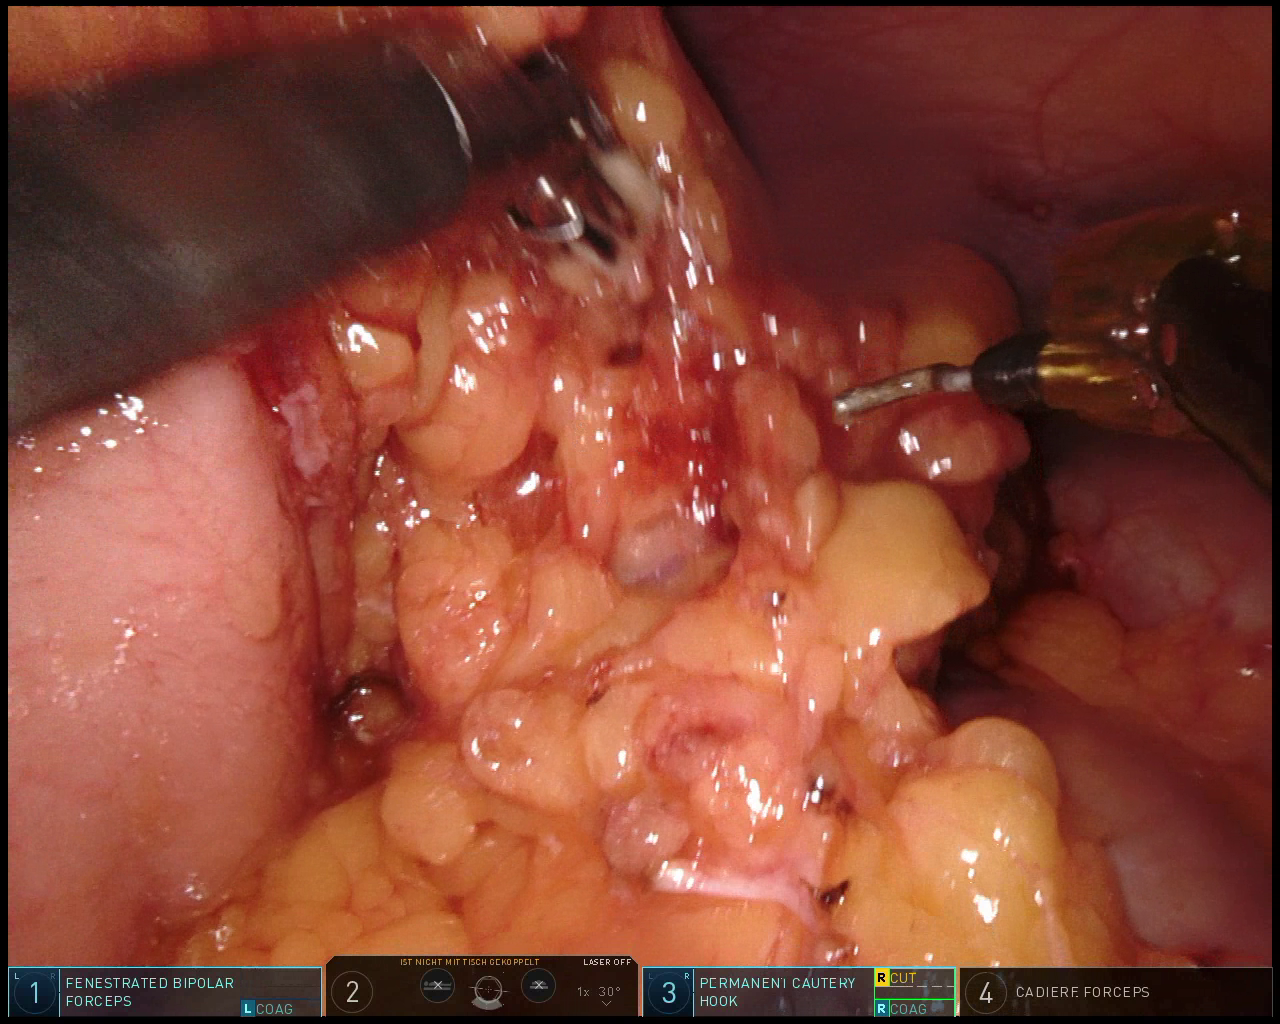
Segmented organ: stomach
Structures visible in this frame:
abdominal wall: yes
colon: yes
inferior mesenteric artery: no
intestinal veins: no
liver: no
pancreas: no
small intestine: no
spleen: no
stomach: yes
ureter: no
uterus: no
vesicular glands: no